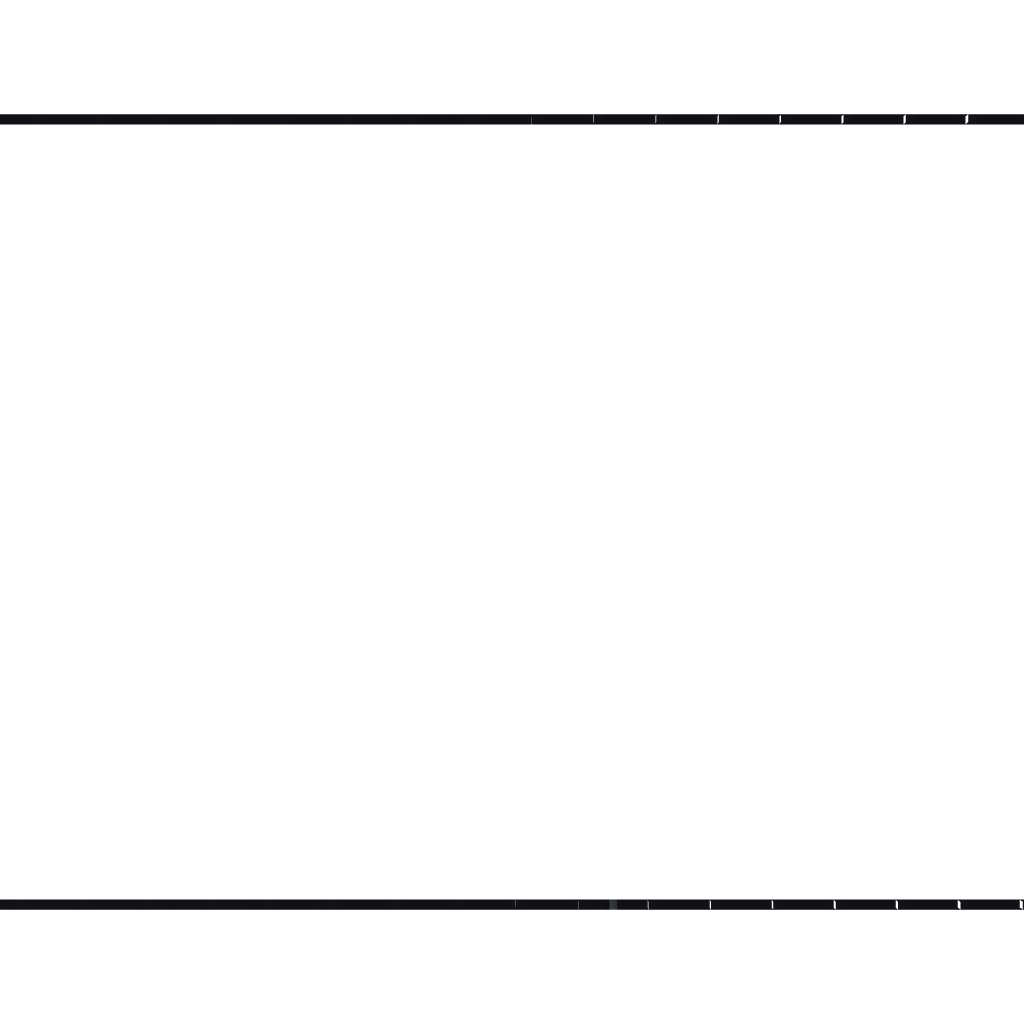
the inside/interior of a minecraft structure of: Minecraft Creeper Man